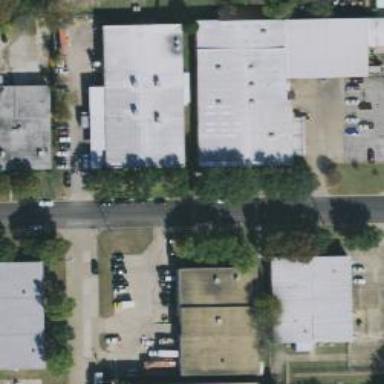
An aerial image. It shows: Warehouse building.